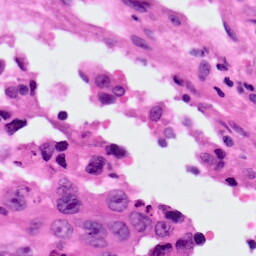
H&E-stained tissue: Lung